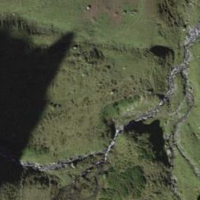
EUNIS habitat code: 23
Species observed at this site:
Gypaetus barbatus
Phoenicurus ochruros
Anthus spinoletta